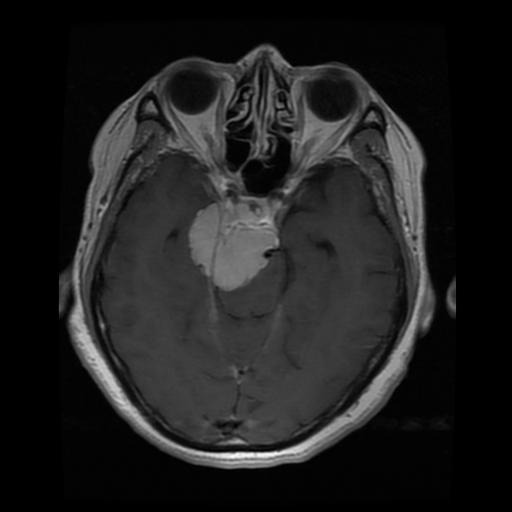
Label: meningioma